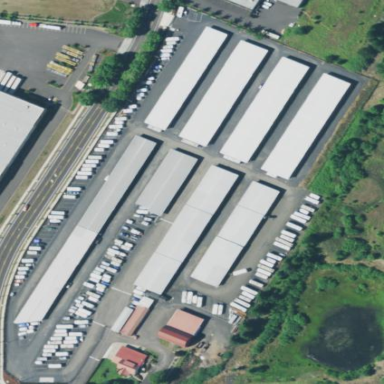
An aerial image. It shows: Commercial area with storage rental shop.